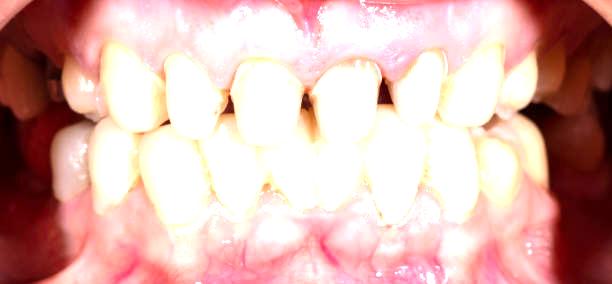
Condition: Gingivitis